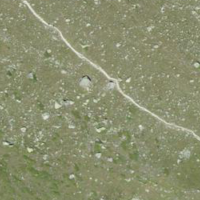
EUNIS habitat code: 26
Species observed at this site:
Geum montanum